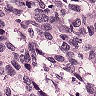
Metastatic tissue present: yes